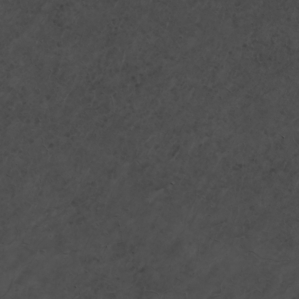
Label: non_frost